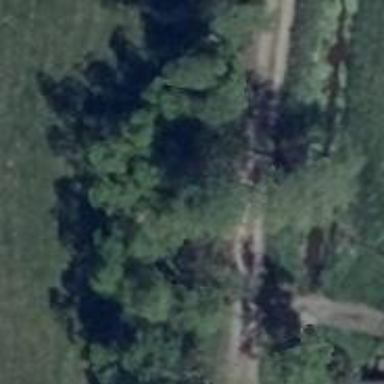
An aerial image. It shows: Row of deciduous broadleaved trees.